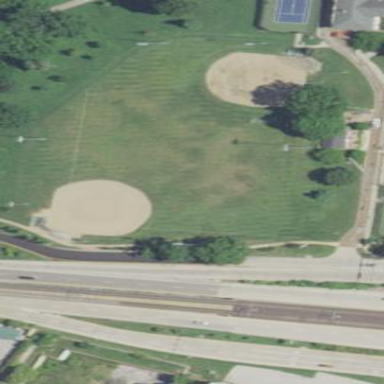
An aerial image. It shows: Baseball pitch for leisure land.